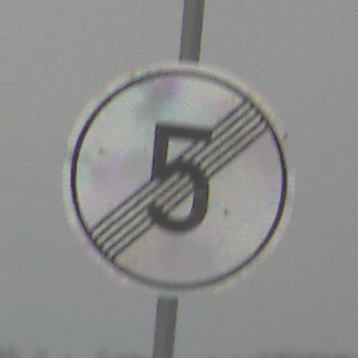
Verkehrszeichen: EndeGeschwindigkeit5
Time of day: MorningAfternoon
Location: Outdoor (Nature)
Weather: Overcast
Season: Winter
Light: Natural